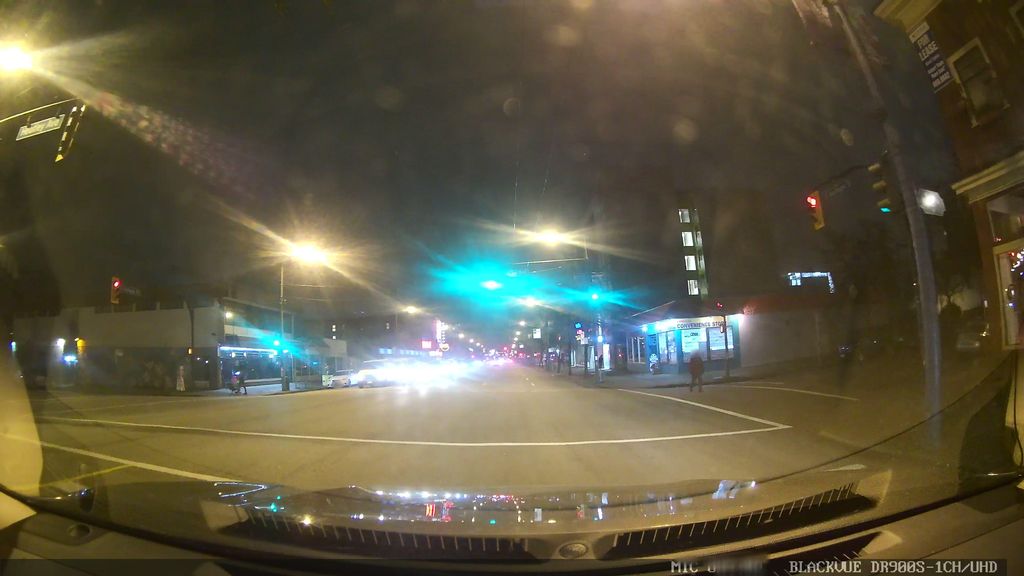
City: vancouver